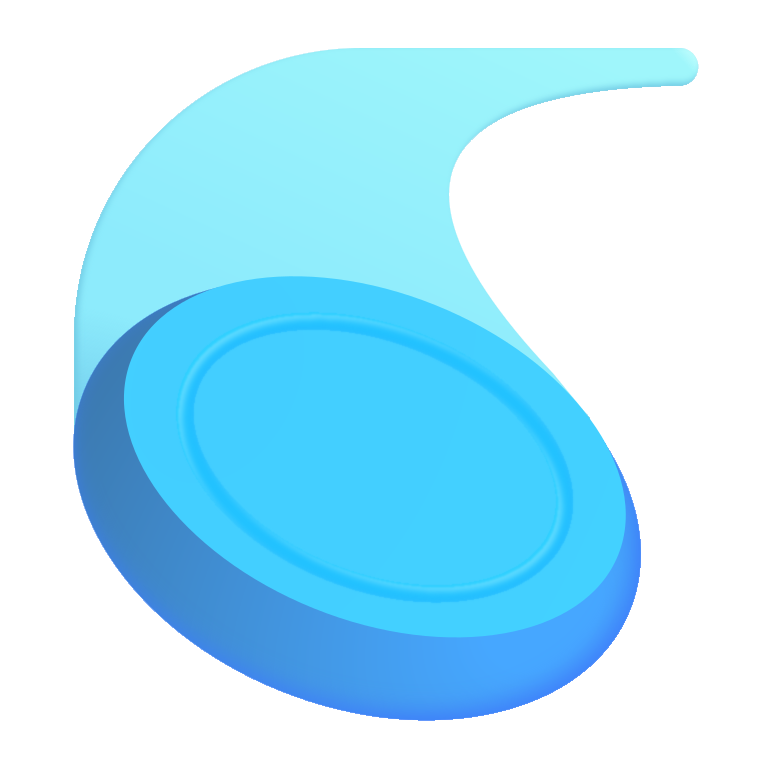
flying disc color